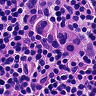
Metastatic tissue present: yes